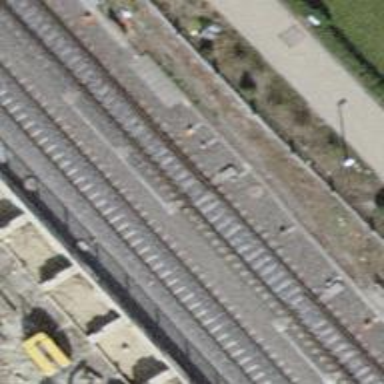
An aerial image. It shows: Single-track railway with electrified contact lines.